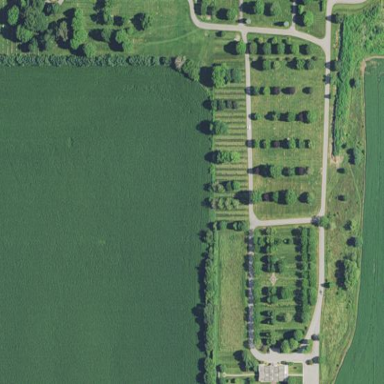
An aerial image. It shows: Cemetery.